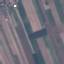
Land use / land cover class: AnnualCrop